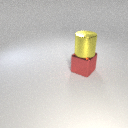
large yellow metal cylinder above large red metal cube